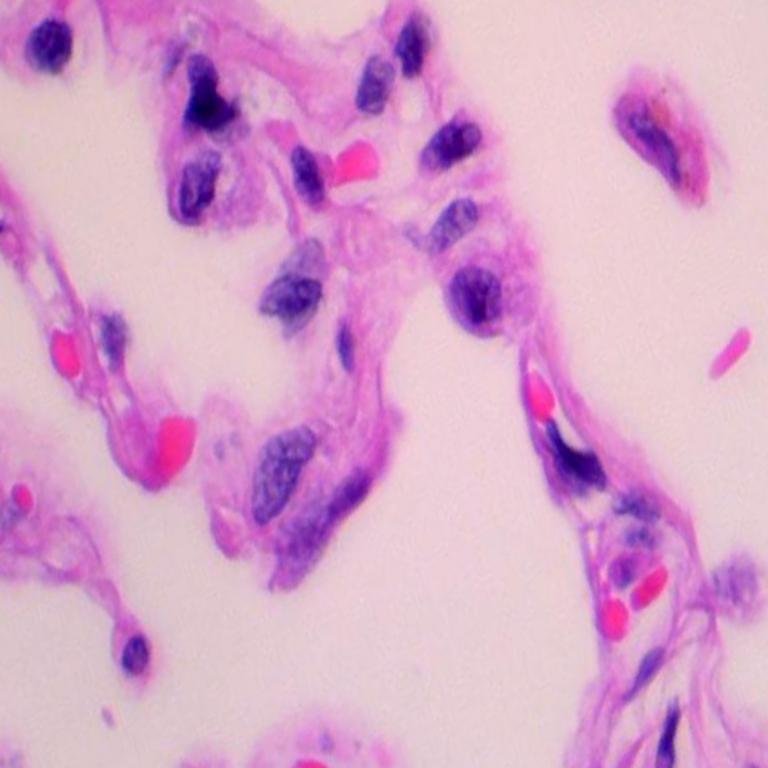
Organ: lung
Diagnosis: benign